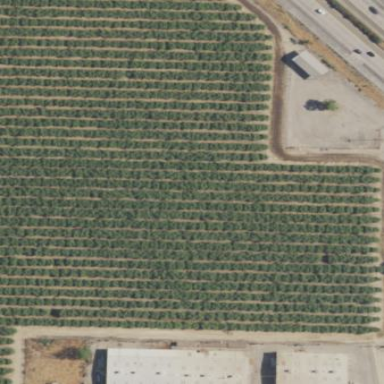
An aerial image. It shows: Orchard filled with nectarine trees.